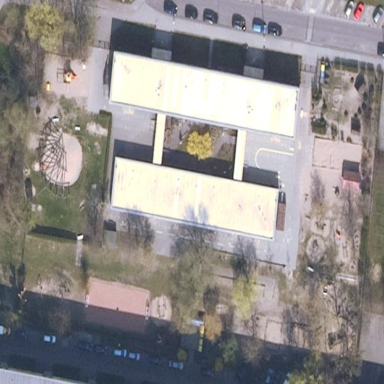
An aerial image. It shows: Kindergarten.